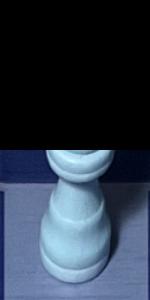
Label: Queen_White